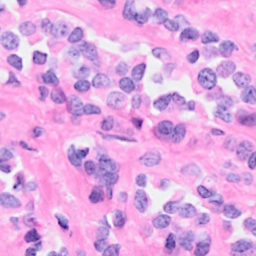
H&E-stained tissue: Breast